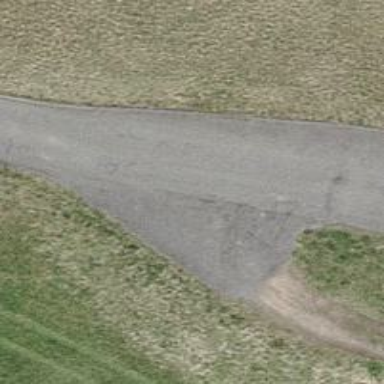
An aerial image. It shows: Gravel track with grade1 tracktype.